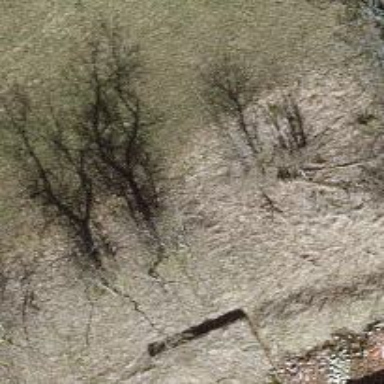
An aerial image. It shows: Single tag "natural: tree."